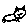
Label: cat